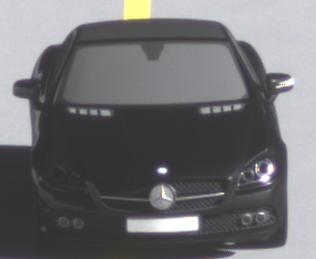
Make: Mercedes-Benz
Model: SLK 200
Detailed model: SLK-Class (172)
Model produced from: 2011/03
Model produced until: 2015/04
Doors: 2
Color: black
Road condition: dry road
Daytime: midday
Contrast: high contrast